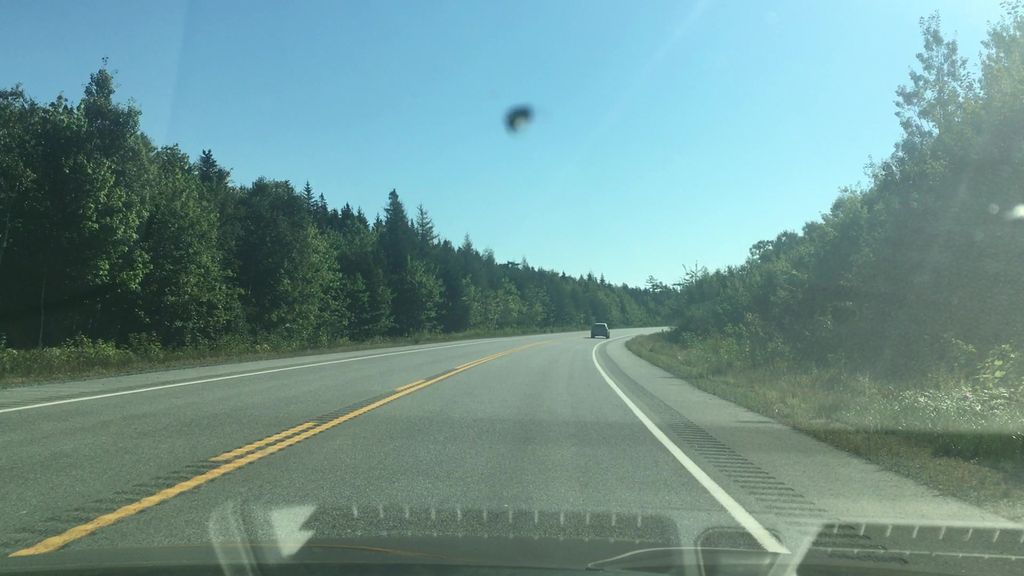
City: halifax